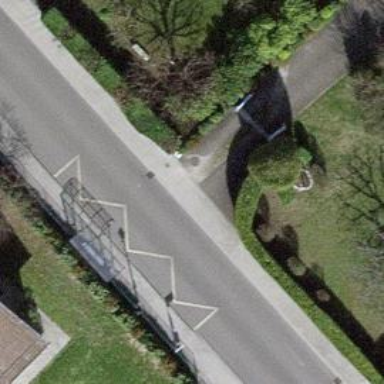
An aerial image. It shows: Bus stop equipped with public transport stop position.